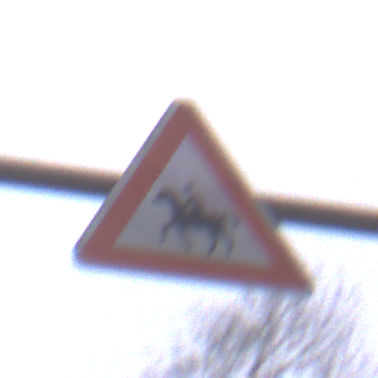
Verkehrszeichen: ReiterRechts
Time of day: Midday
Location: Outdoor (Nature)
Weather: Overcast
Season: Autumn
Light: Natural